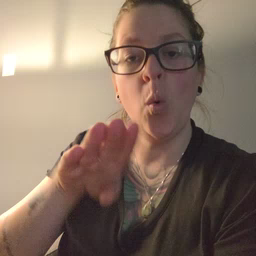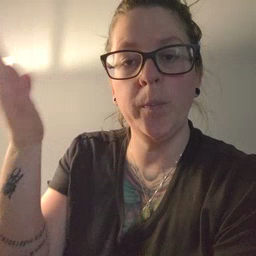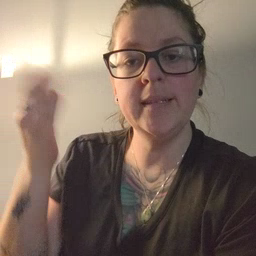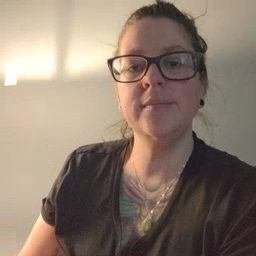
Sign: open